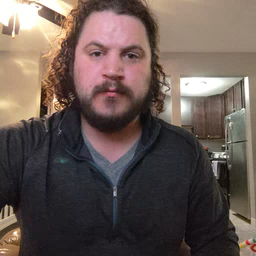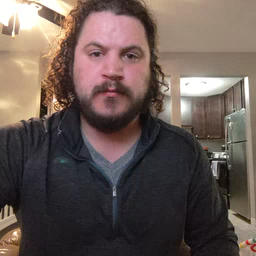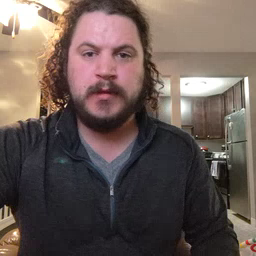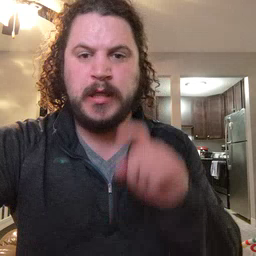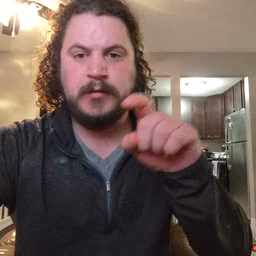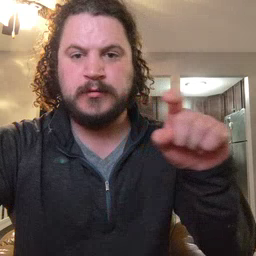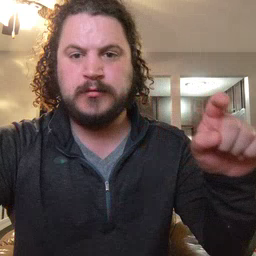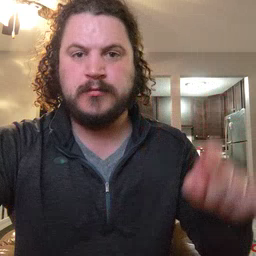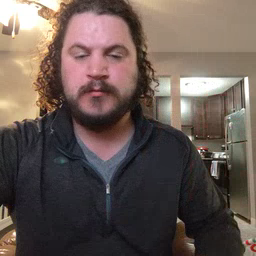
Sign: closet